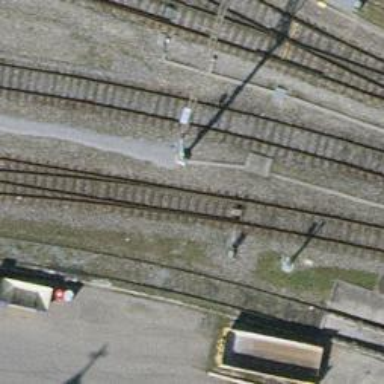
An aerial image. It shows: Preserved railway siding with rail tracks.